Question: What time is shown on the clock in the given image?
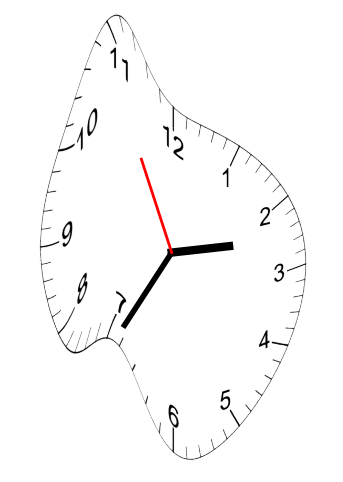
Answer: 02:34:55